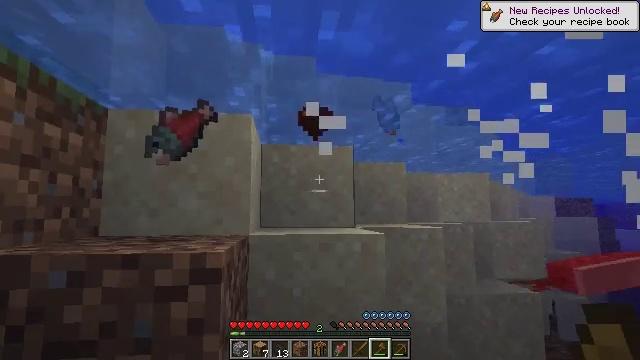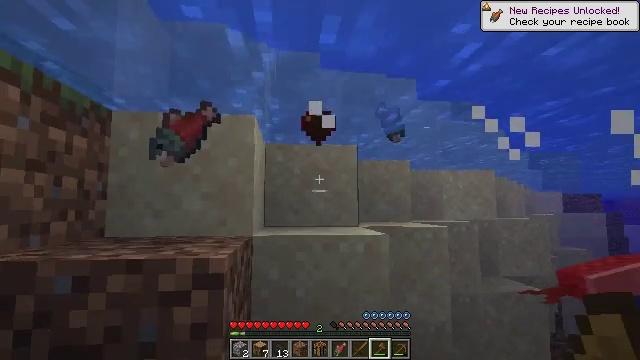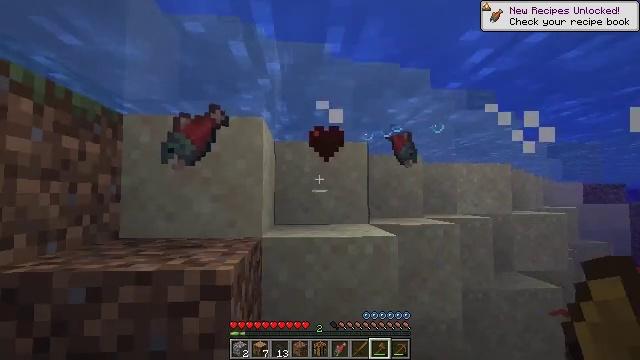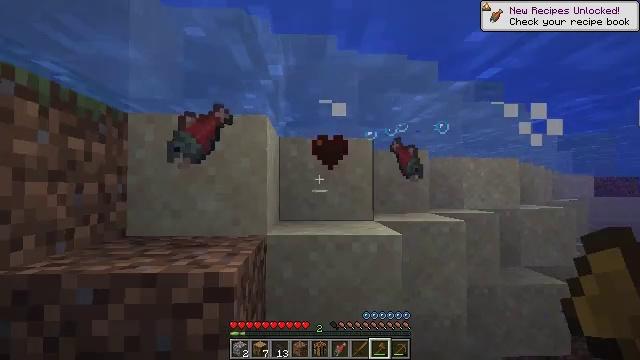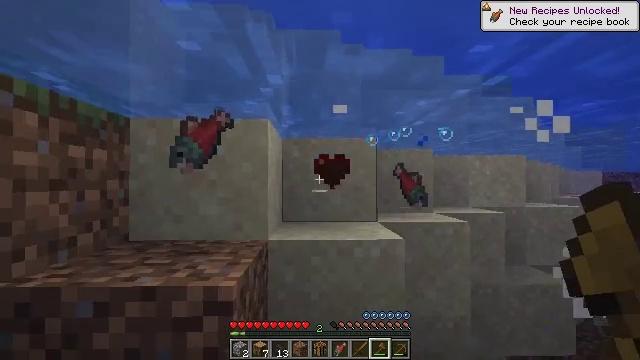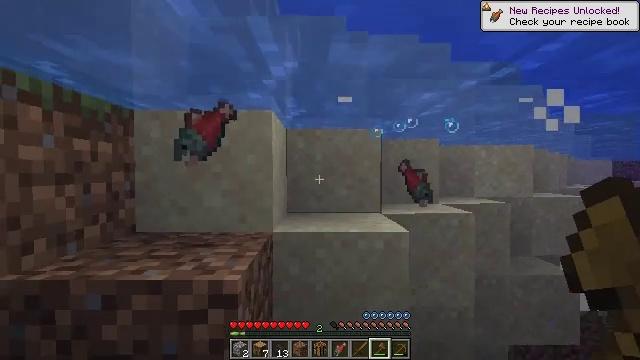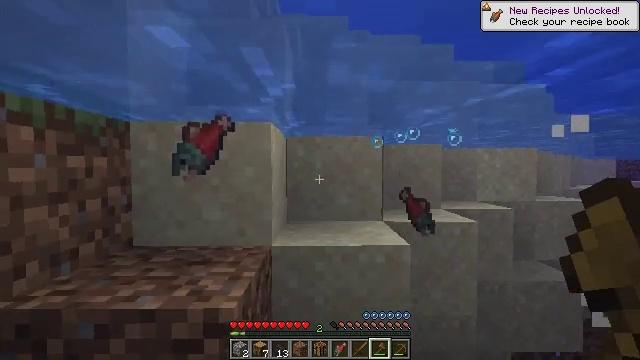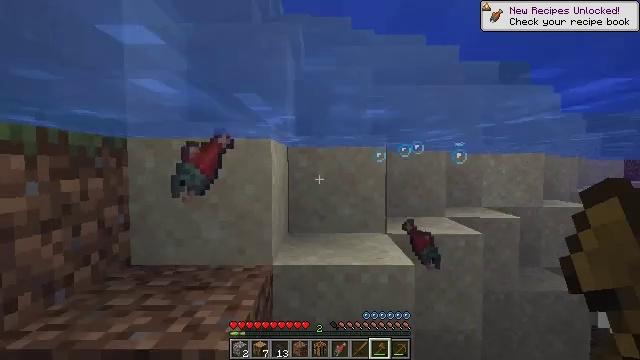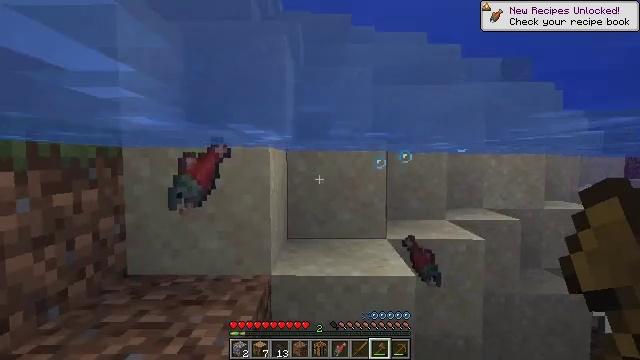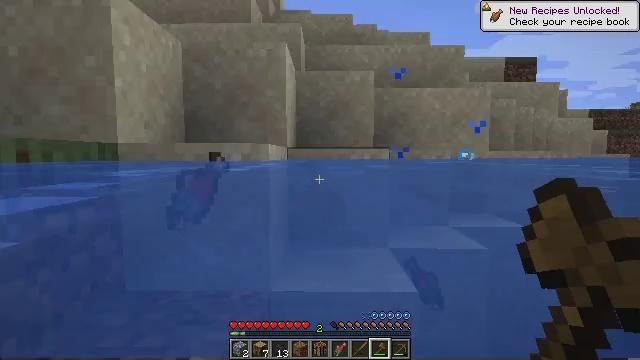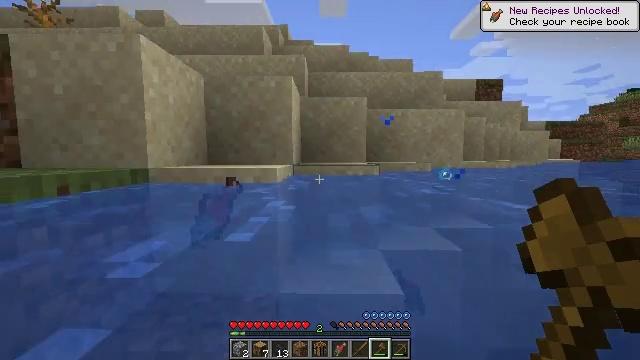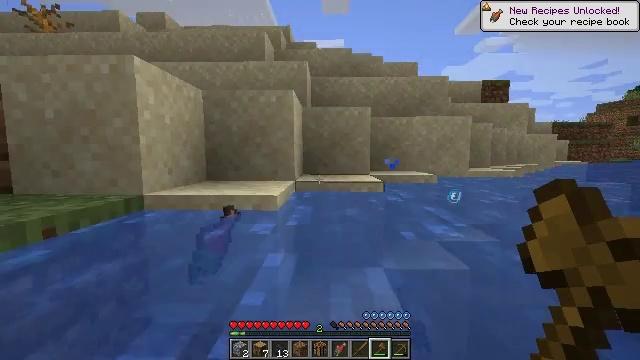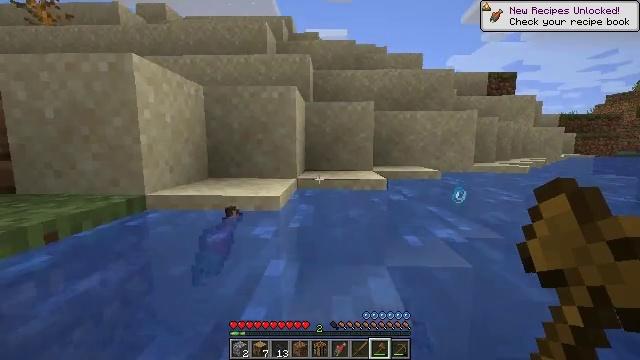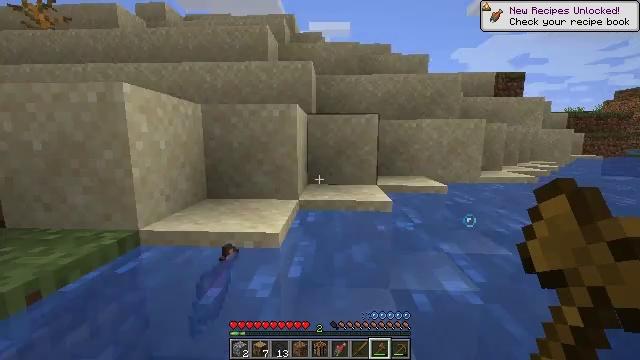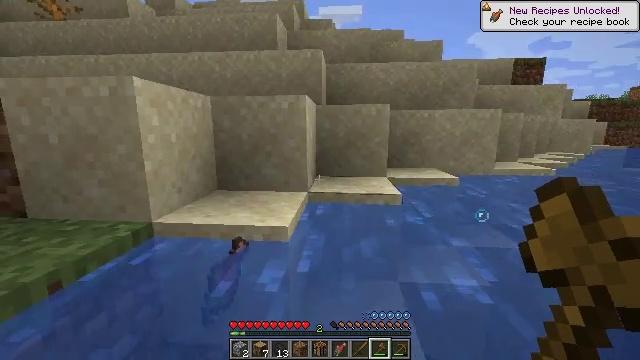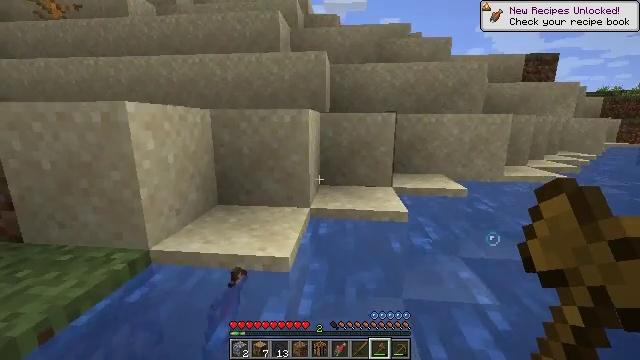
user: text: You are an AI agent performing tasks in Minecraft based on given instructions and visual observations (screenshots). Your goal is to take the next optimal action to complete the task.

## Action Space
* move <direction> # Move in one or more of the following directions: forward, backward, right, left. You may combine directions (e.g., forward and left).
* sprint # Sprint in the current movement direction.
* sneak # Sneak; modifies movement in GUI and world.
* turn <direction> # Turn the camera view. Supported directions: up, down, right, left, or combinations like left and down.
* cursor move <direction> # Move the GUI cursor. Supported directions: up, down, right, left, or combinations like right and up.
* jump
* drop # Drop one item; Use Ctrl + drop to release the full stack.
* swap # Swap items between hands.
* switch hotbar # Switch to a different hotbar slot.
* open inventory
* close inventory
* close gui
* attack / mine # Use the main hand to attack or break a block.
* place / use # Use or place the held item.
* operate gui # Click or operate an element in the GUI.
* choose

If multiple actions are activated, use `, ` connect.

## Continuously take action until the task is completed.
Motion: motion action
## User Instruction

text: Fish and kill the salmon.
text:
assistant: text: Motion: move forward
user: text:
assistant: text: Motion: move forward, turn left and down
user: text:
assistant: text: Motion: move forward, turn left and down
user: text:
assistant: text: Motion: move forward, turn down, jump
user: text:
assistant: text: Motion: move forward, turn down, jump
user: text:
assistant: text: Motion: move forward, jump
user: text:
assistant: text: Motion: move forward, jump
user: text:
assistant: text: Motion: move forward, jump
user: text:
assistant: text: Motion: move forward, jump
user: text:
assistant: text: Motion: move forward, jump
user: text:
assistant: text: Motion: move forward, jump
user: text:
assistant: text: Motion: move forward, turn down, jump
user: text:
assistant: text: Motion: move forward, turn down, jump
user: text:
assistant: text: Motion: move forward, turn left and down, jump
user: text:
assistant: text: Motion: move forward, turn down
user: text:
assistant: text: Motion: move forward, turn left and down
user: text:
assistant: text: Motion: move forward, turn down
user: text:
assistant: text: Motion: move forward, turn down
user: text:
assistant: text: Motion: move forward, turn down
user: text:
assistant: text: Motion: move forward, turn down
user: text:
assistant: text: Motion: move forward, turn right and down
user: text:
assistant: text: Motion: move forward, turn right and down
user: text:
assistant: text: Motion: move forward, turn right and down
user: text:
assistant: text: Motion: move forward, turn right and down
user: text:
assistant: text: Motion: move forward, turn right and down
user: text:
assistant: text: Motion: sneak, turn right
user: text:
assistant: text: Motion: sneak
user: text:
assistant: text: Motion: sneak
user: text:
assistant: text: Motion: sneak
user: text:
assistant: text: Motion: sneak